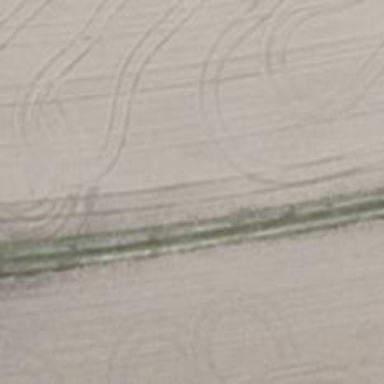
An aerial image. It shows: Sandy track with grade3 tracktype.